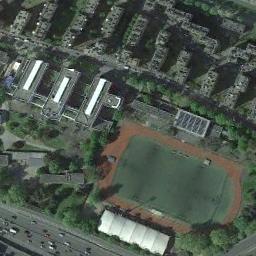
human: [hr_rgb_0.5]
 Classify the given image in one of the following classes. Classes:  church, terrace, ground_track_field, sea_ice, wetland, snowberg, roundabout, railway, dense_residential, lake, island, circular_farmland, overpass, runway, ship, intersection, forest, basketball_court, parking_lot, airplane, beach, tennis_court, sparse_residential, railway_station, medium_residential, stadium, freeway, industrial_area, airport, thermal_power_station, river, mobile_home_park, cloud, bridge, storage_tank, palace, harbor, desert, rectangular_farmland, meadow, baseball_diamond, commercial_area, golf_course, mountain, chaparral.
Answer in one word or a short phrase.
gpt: ground_track_field